Field crop: maize
Growth stage: 2
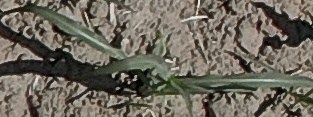
Species: sorghum